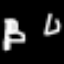
Label: chair